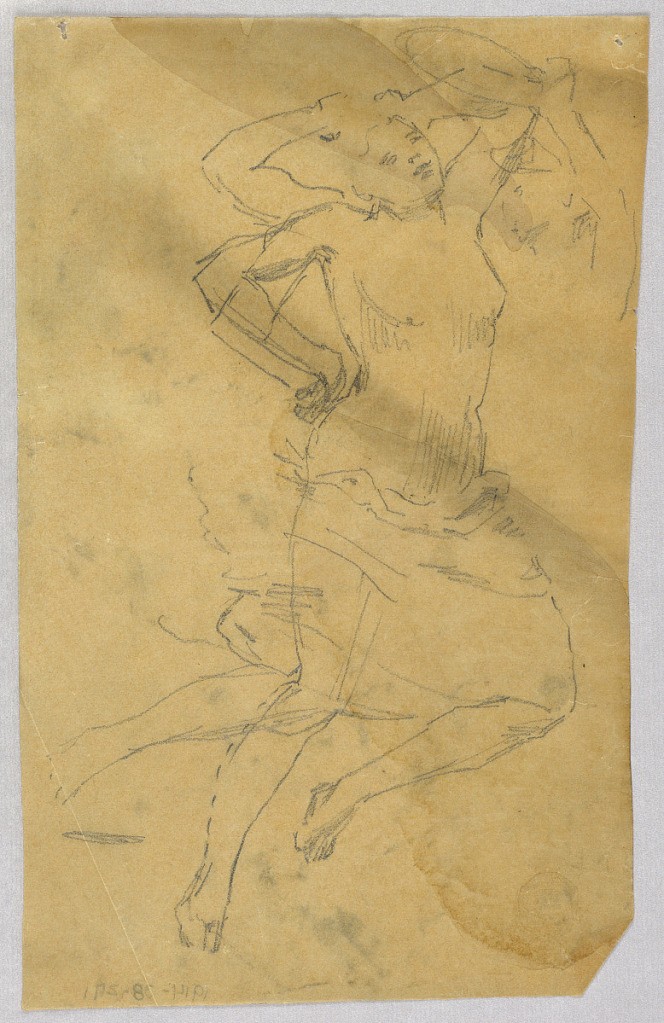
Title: Sketch of a Female Figure
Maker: Francis Augustus Lathrop, American, 1849–1909
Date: ca. 1895
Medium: Graphite on tracing paper
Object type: Drawing
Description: Female figure with drapery over her thighs, facing right. Limbs drawn in alternate positions. Her left arm over her head; the right arm over her head, or on her hip. Right leg shown straight, or bent at knee.